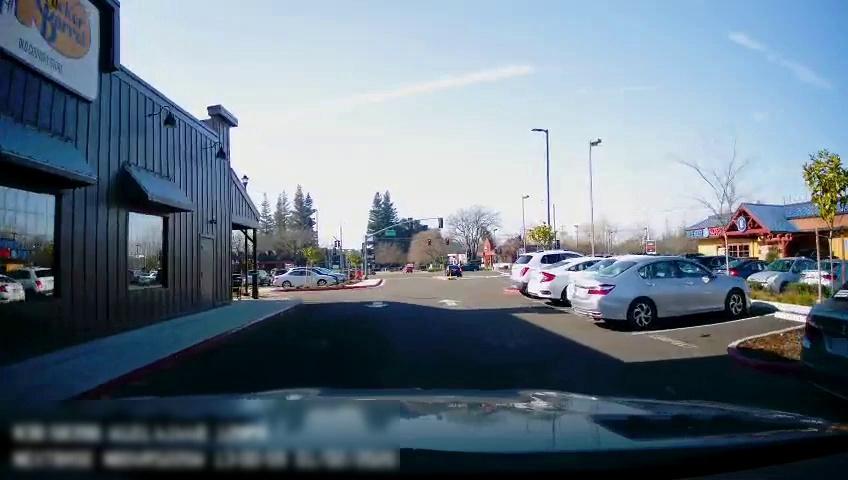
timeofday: Day
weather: Sunny
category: Drivable Space
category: Vehicles | Car
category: Vehicles | Car
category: Vehicles | SUV
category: Vehicles | SUV
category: Vehicles | Car
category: Vehicles | Car
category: Vehicles | SUV
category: Vehicles | SUV
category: Vehicles | Car
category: Vehicles | SUV
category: Vehicles | Car
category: Vehicles | SUV
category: Vehicles | Car
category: Vehicles | Car
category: Vehicles | Car
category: Vehicles | Car
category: Lanes | Opposite Lane
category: Traffic | Lights
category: Traffic | Lights
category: Traffic | Signs